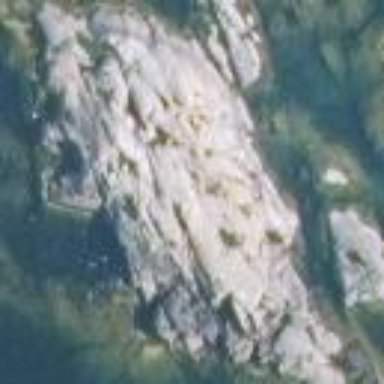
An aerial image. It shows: Landscape dominated by bare rock.